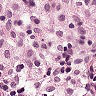
Metastatic tissue present: no